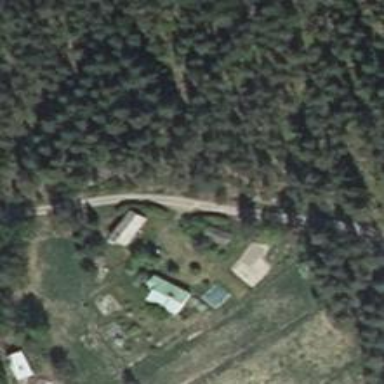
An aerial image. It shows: Driveway leading to service road.